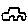
Label: car